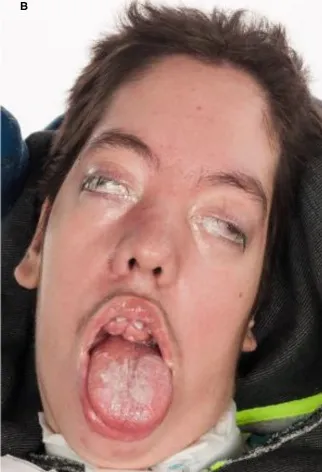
Phenotype of patient I at the age of 15 years. (B) Facial dysmorphias: Long drawn face with a high forehead, hypertelorism and exophtalmus, opened mouth, macroglossia, gingiva hyperplasia with teeth anomalies, small philtrum, and prominent eyebrows.
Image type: medical_photograph (oral_photograph)